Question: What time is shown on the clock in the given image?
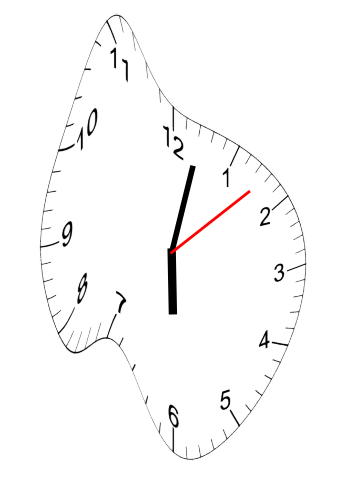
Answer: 06:02:08